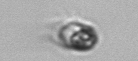
Label: Mesodinium